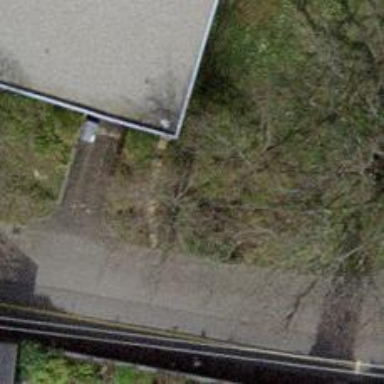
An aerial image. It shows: Evergreen tree with needle-leaved leaves.